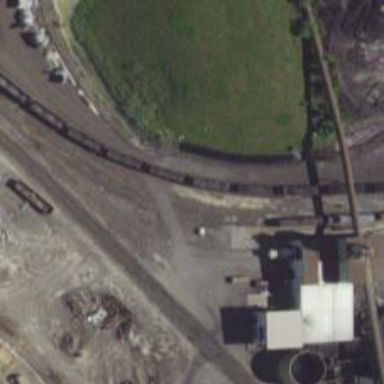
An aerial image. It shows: Railway spur service.